В вертикальном теплоизолированном цилиндре длиной $15 ~м$ и диаметром $20~ см$ под тонким невесомым теплонепроницаемым поршнем находится $10$ молей идеального одноатомного газа. На поршень до верхнего среза трубы налита вода, высота столба воды $10~ м$ (см. рис.).
Какое минимальное количество теплоты необходимо подвести к газу, чтобы поршень вытолкнул из трубы всю воду?
До какой максимальной температуры в процессе вытеснения воды нагреется газ?
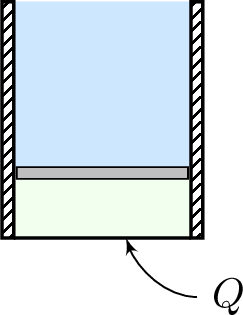
Какое минимальное количество теплоты необходимо подвести к газу, чтобы поршень вытолкнул из трубы всю воду?
Ответ: $$Q_\mathrm{min}=\frac32(p_кV_к-p_нV_н)+\frac12(p_к+p_н)(V_к-V_н)\approx71~кДж$$где $p_к, V_к$ — конечные, а $p_н, V_н$ — начальные значения давления и объема газа.

До какой максимальной температуры в процессе вытеснения воды нагреется газ?
Ответ: $$T_\mathrm{max}\approx589~К$$
Темы:
T, Термодинамика, Всероссийские, Теплота, Гидростатика, Температура